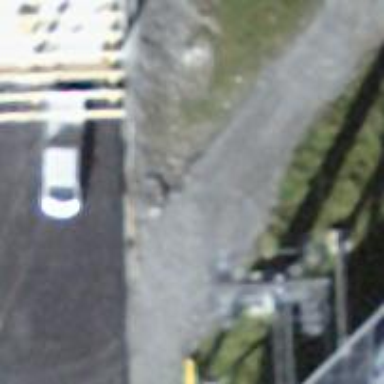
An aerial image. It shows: Pylon for aerialway.